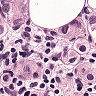
Metastatic tissue present: yes